Question: [
I have modified the file .but still not working. Can you please tell exactly where I am going wrong. previously,It was showing error-
Required gradle 1.10 , but currently using 2.8
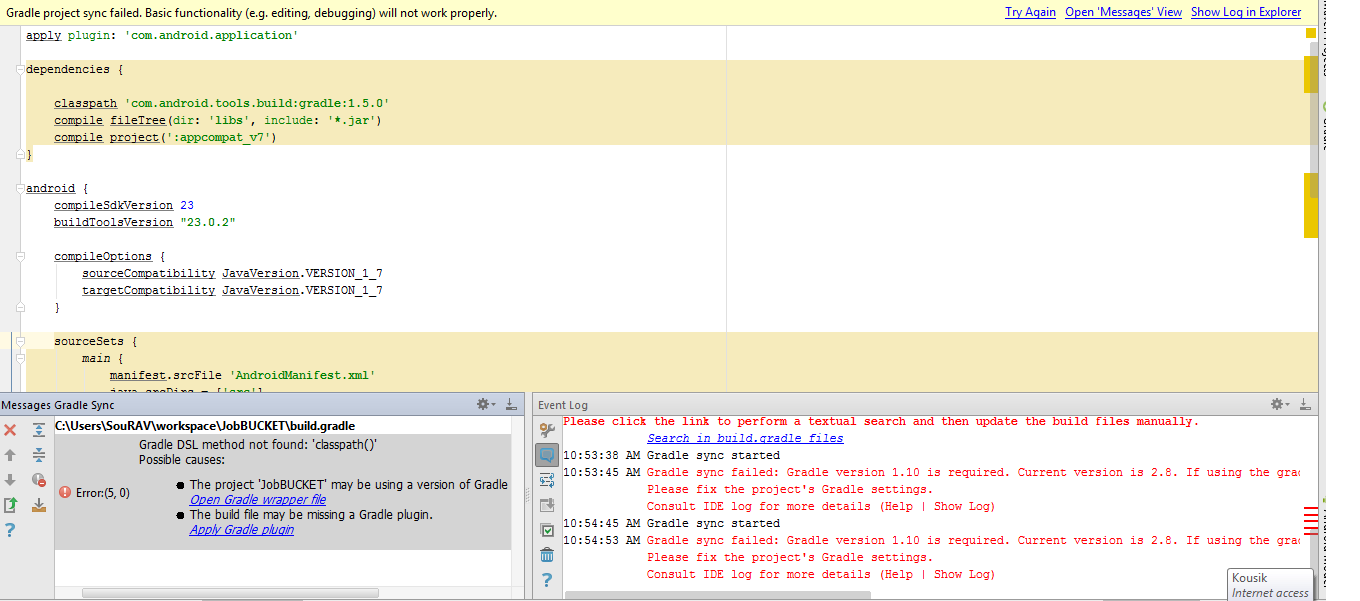
Answer: Follow these steps:
1. Go to Settings > Builds ,Execution , Deployment -> Build Tools -> Gradle and set Use default gradle wrapper
<URL>
1. Edit the Project\gradle\wrapper\gradle-wrapper.properties file and set the field distributionUrl with: distributionUrl=https://services.gradle.org/distributions/gradle-2.10-all.zip
2. Move the gradle plugin outside the dependecies block and inside the buildscript block:
Somenthing like:
'''
buildscript {
repositories {
jcenter()
}
dependencies {
classpath 'com.android.tools.build:gradle:1.5.0'
}
}
'''